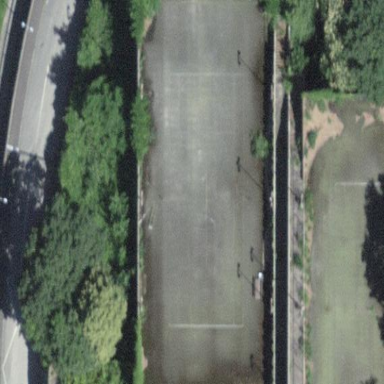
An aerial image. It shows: Tennis court on the leisure land pitch.